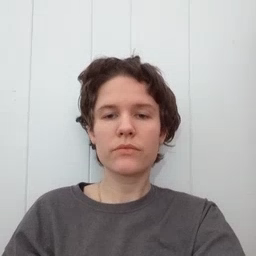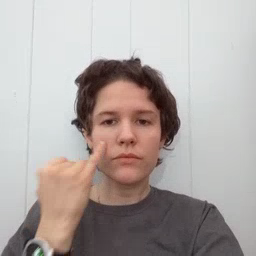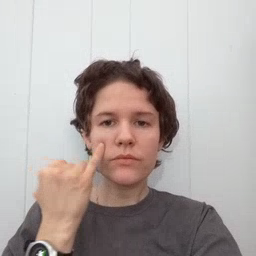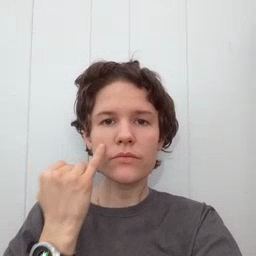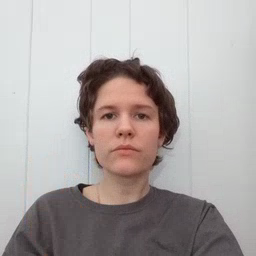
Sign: if